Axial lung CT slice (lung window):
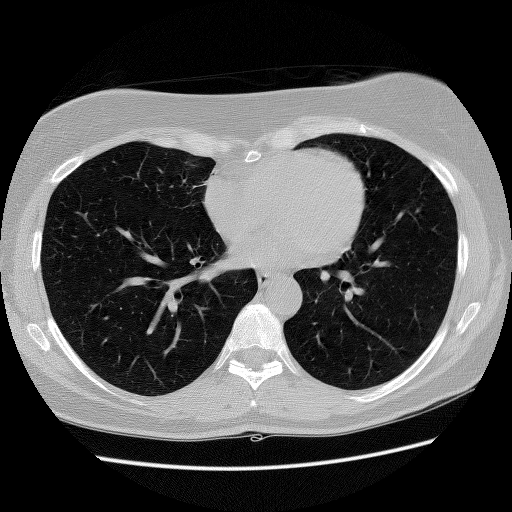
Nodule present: no